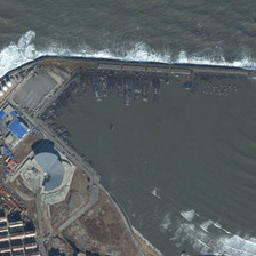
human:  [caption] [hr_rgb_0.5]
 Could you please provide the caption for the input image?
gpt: The white spray was pounding the harbor

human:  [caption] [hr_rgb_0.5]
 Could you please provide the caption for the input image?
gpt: Many grey boats cling to the shore

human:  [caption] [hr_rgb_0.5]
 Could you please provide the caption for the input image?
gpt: Many gray ships were close to the broken coast

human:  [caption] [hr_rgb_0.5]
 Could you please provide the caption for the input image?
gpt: A white spray hit the harbor

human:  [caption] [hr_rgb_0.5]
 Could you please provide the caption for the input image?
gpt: Many gray boats clung to the rugged shore